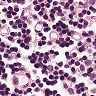
Metastatic tissue present: no